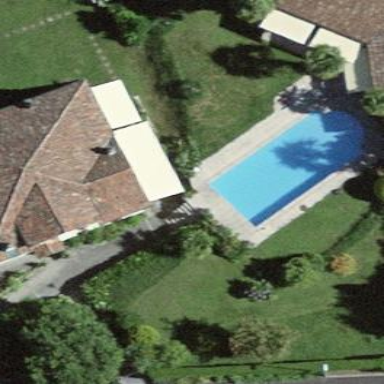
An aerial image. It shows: Swimming pool located in leisure land.